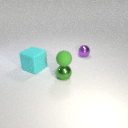
small green metal sphere below small green rubber sphere